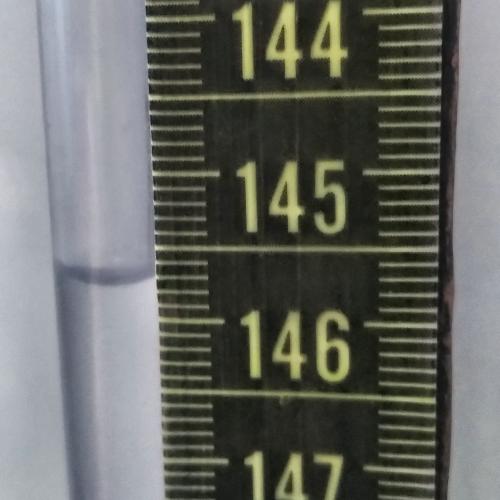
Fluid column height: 145.7 cm